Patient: sex F, age 34
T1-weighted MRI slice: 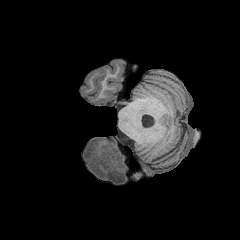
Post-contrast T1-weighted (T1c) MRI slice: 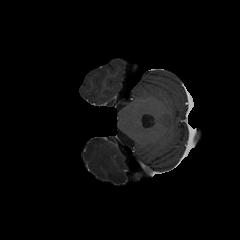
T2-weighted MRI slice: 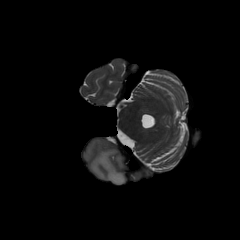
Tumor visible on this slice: yes
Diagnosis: Astrocytoma, IDH-mutant
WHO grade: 3